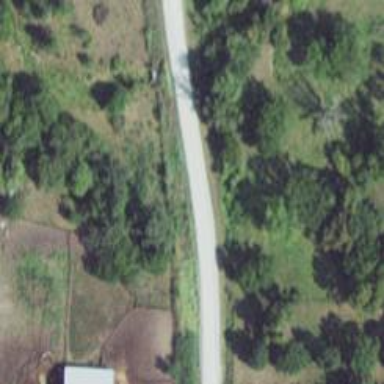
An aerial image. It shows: Unclassified road with grade 2 track type.